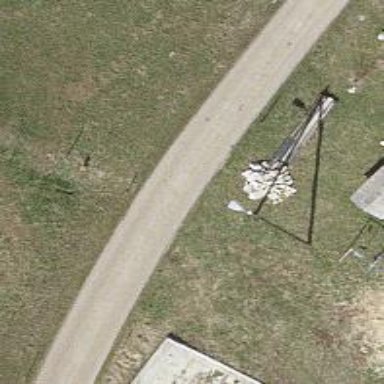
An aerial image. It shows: Unclassified road with asphalt surface.